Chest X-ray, PA view. Patient: 44 years old, sex F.
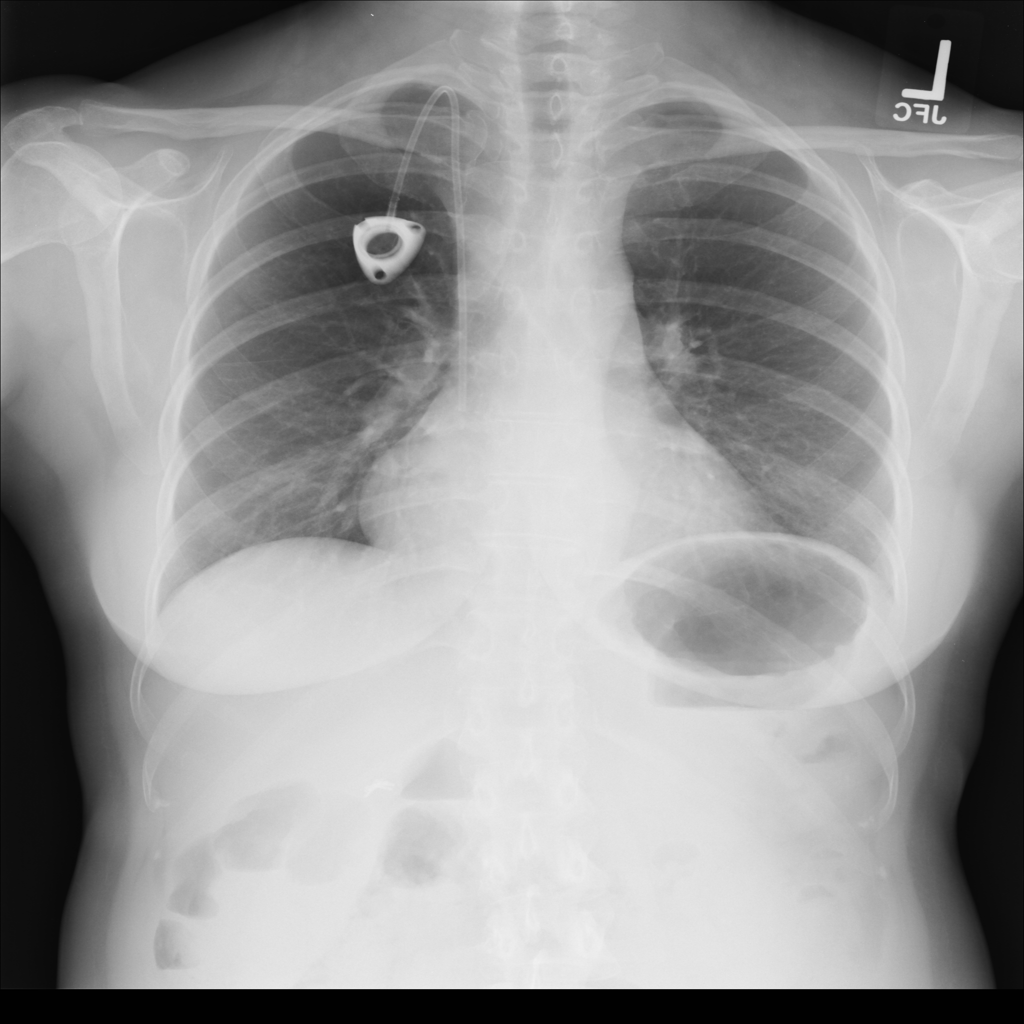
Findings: No Finding